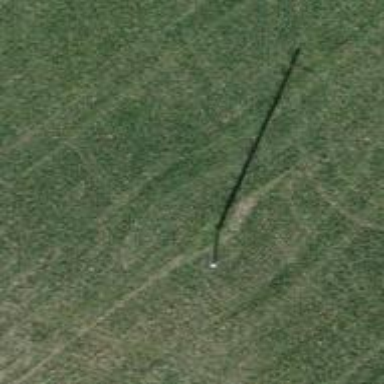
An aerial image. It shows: Power pole.